I will show an image sequence of human cooking. I have annotated the images with numbered circles. Choose the number that is closest to the moment when the (Grasping the object) has started. You are a five-time world champion in this game. Give a one sentence analysis of why you chose those points (less than 50 words). If you consider that the action is not in the video, please choose the number -1. Provide your answer at the end in a json file of this format: {"points": []}
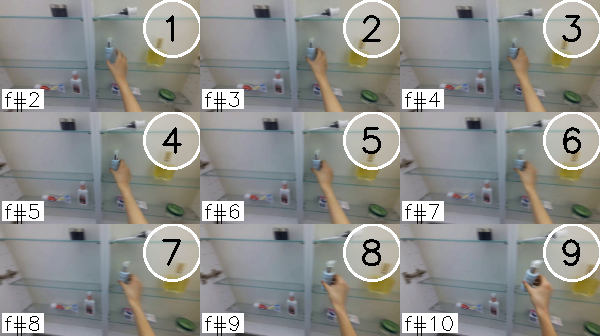
Frame 3 shows the clearest moment of hand-object contact.
{"points": [3]}